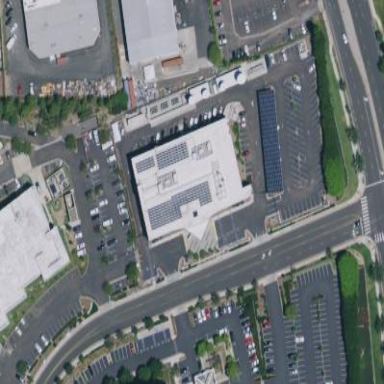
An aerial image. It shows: Office building.